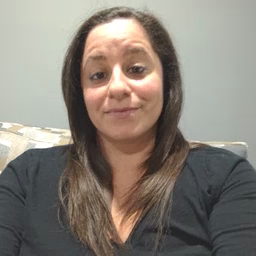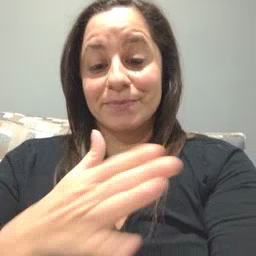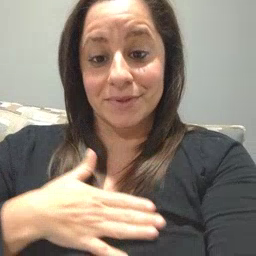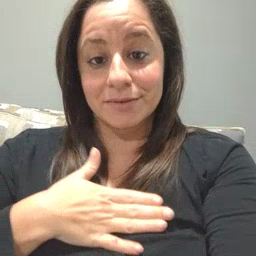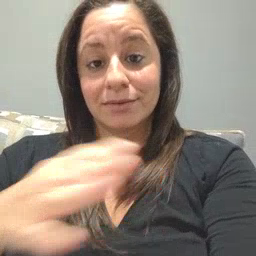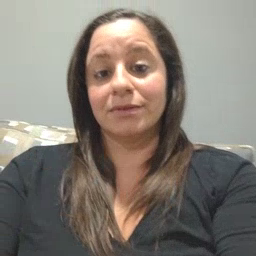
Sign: please